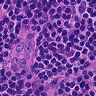
Metastatic tissue present: no